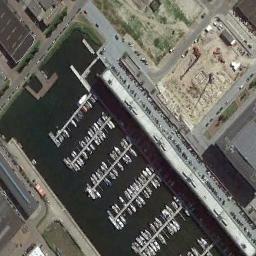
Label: harbor